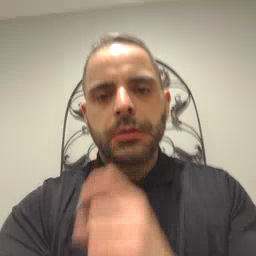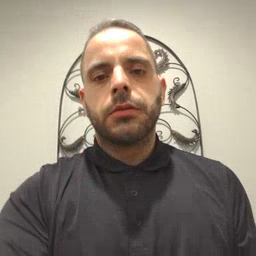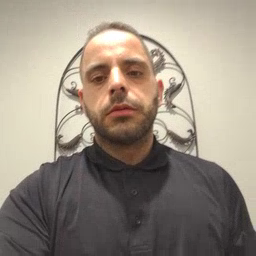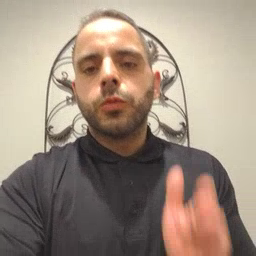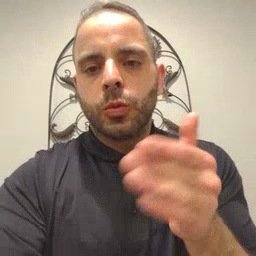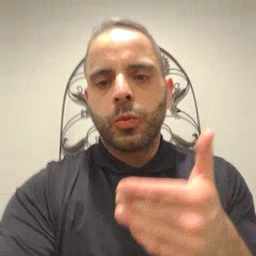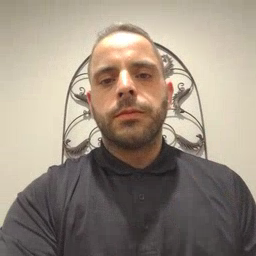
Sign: room